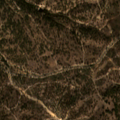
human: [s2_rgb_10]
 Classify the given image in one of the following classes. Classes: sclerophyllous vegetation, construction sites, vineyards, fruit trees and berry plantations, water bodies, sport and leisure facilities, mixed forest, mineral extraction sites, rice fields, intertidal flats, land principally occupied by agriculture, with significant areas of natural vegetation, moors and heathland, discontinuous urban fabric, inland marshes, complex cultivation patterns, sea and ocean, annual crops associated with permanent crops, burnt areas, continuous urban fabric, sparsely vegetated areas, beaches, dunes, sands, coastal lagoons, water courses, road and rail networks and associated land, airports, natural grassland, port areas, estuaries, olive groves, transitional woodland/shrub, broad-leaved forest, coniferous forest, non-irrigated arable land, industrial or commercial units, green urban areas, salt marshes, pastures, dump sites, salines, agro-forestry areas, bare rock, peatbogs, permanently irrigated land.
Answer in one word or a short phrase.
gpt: broad-leaved forest